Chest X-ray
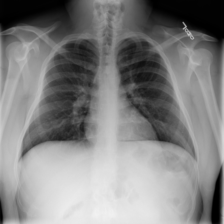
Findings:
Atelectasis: negative
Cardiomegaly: negative
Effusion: negative
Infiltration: negative
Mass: negative
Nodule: negative
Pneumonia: negative
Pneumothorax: negative
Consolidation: negative
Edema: negative
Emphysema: negative
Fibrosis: negative
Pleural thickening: negative
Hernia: negative